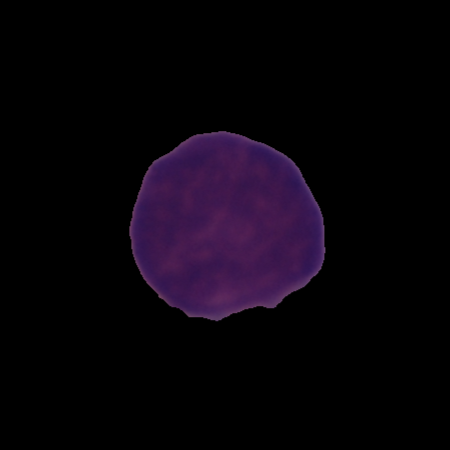
Label: cancer